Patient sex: F
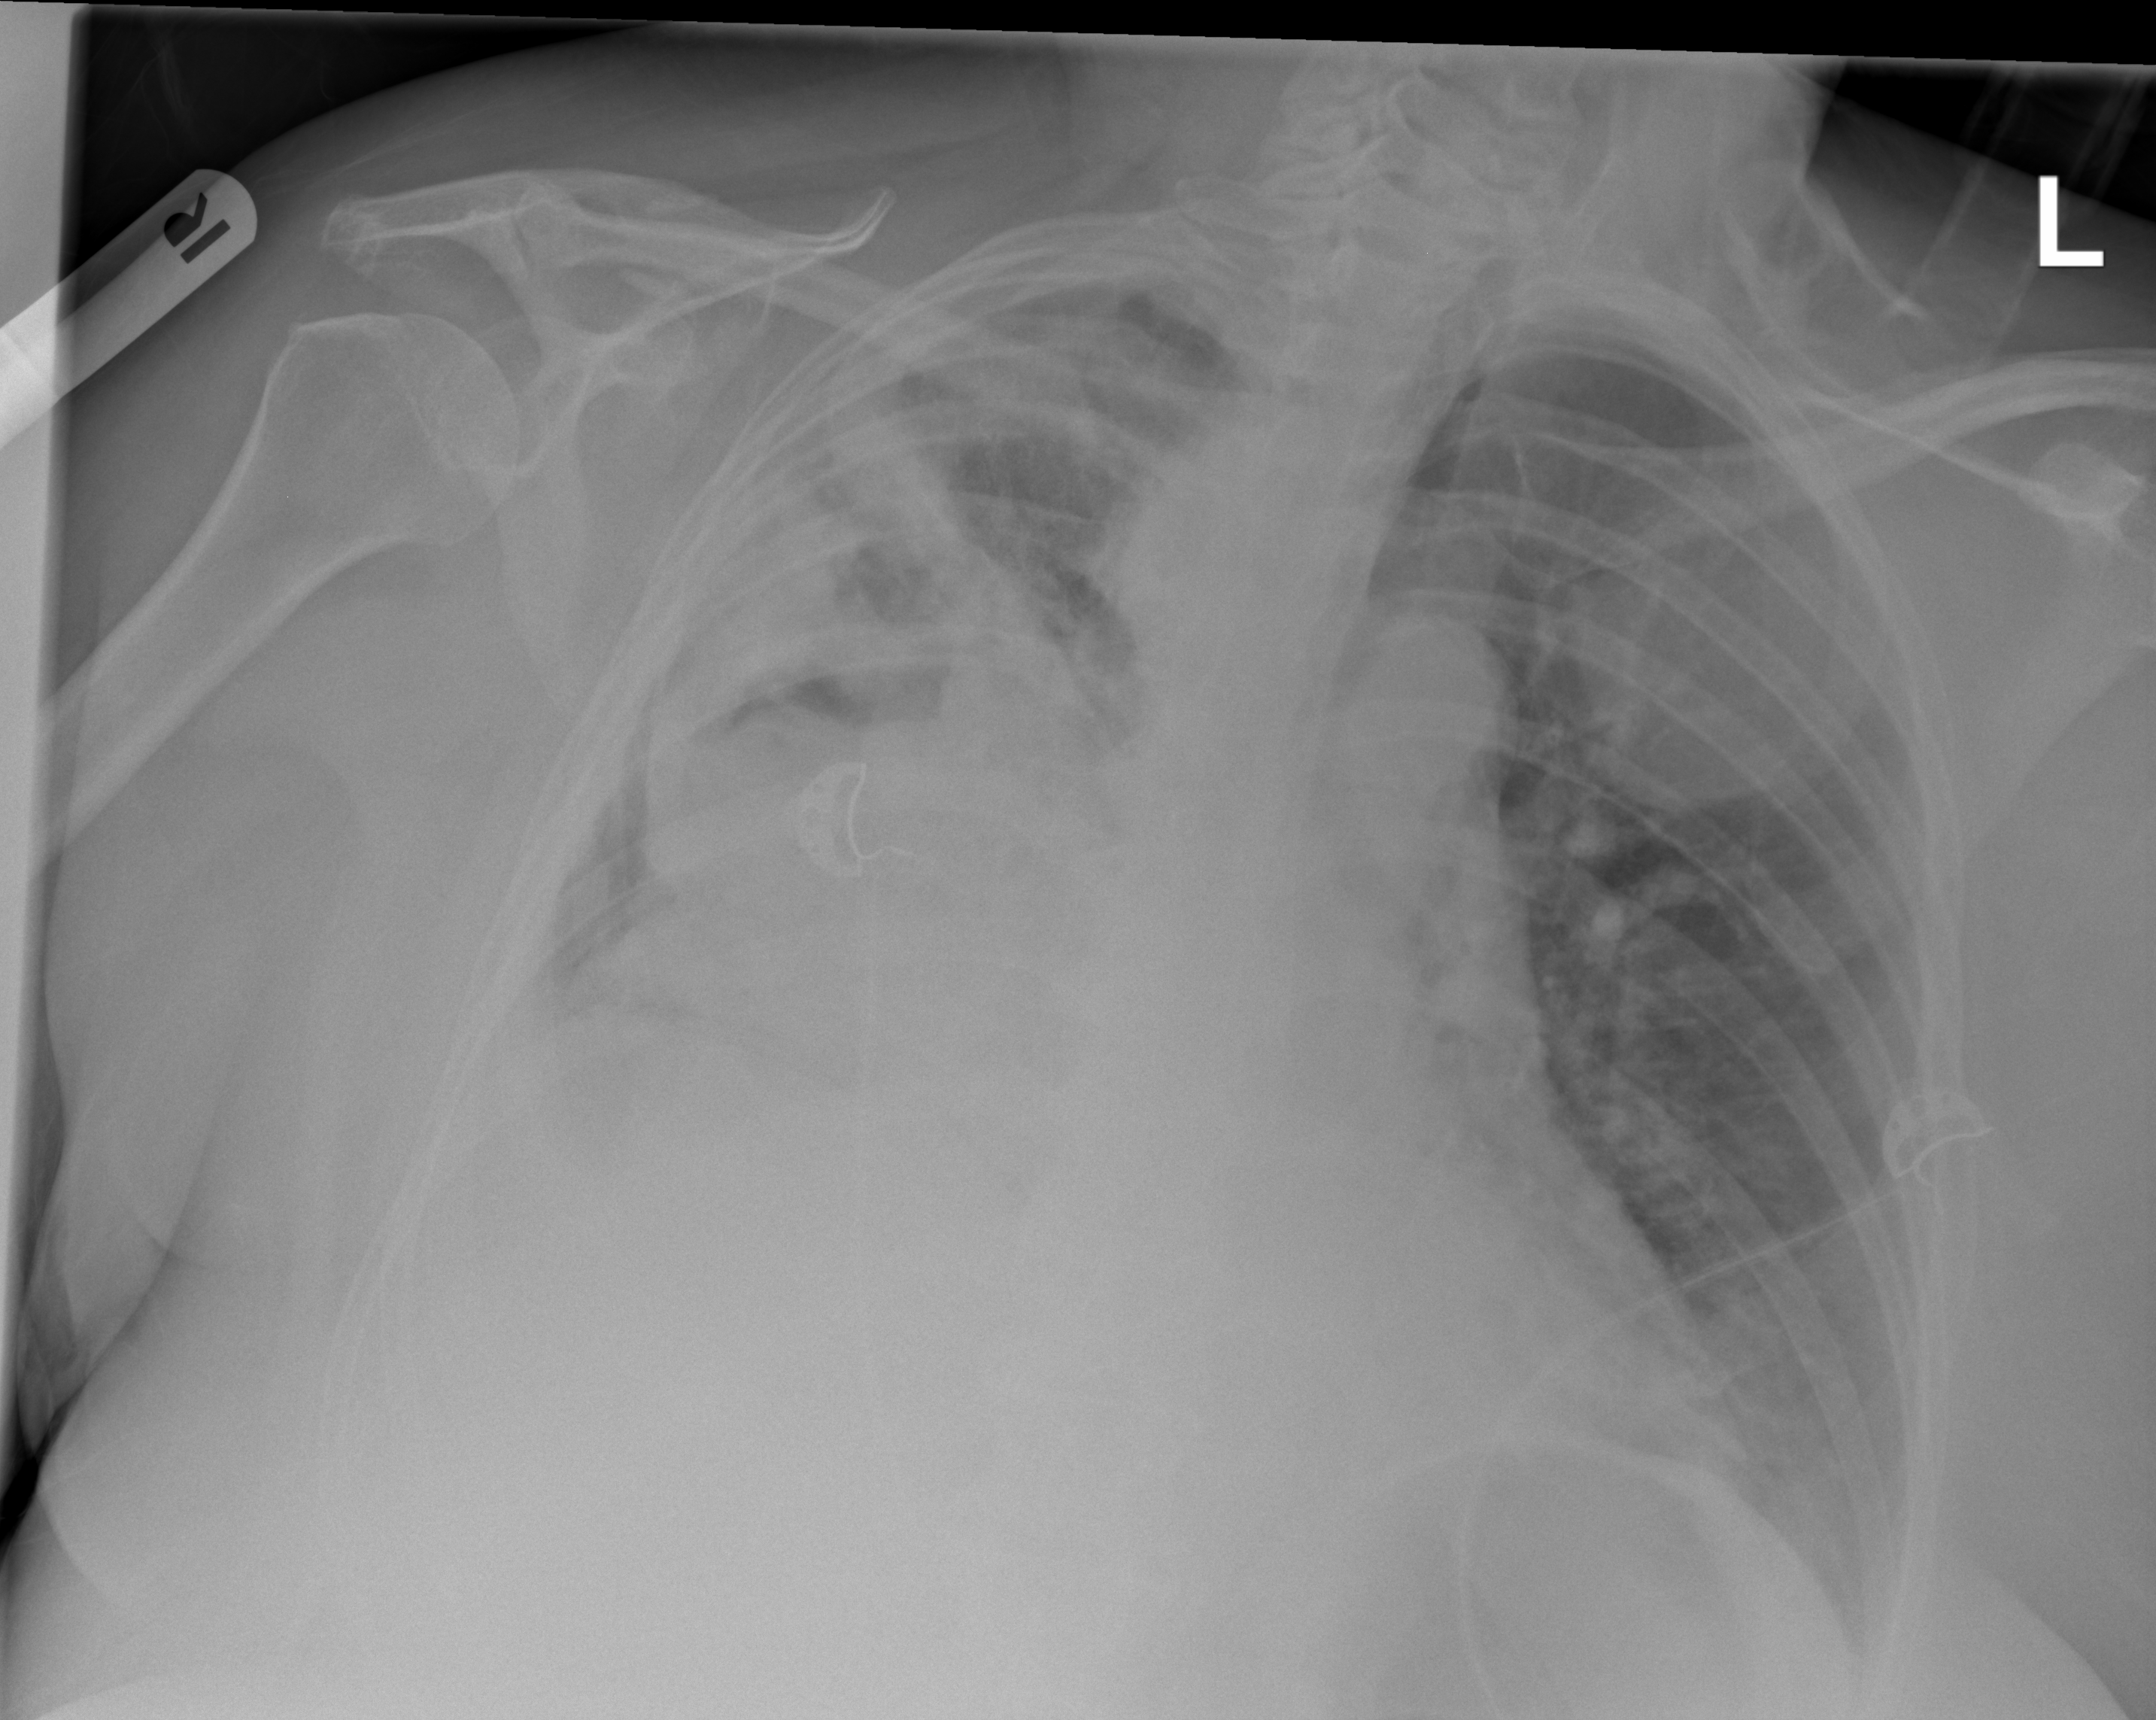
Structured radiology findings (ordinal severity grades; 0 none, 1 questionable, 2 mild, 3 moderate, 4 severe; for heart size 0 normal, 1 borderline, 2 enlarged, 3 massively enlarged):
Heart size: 0
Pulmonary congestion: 1
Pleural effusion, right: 2
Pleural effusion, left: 0
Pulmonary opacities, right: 2
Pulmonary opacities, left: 0
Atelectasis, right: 2
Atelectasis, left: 2